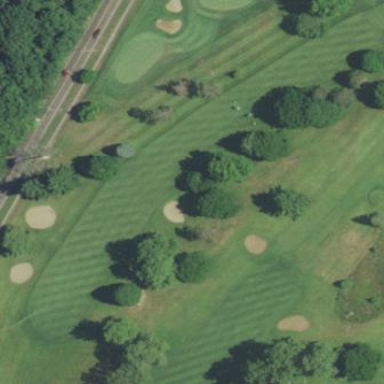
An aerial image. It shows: Golf fairway surrounded by grass.